Question: I want to have tab menu in my Mac desktop application, each tab will show progresbarr (loading content from internet) and then loaded data. I want to use the same LoadingViewController in each page and only pass what data should be downloaded (according to tab user selected). How I can pass information from NSTabViewController to child ViewController?
This is how my storyboard looks:

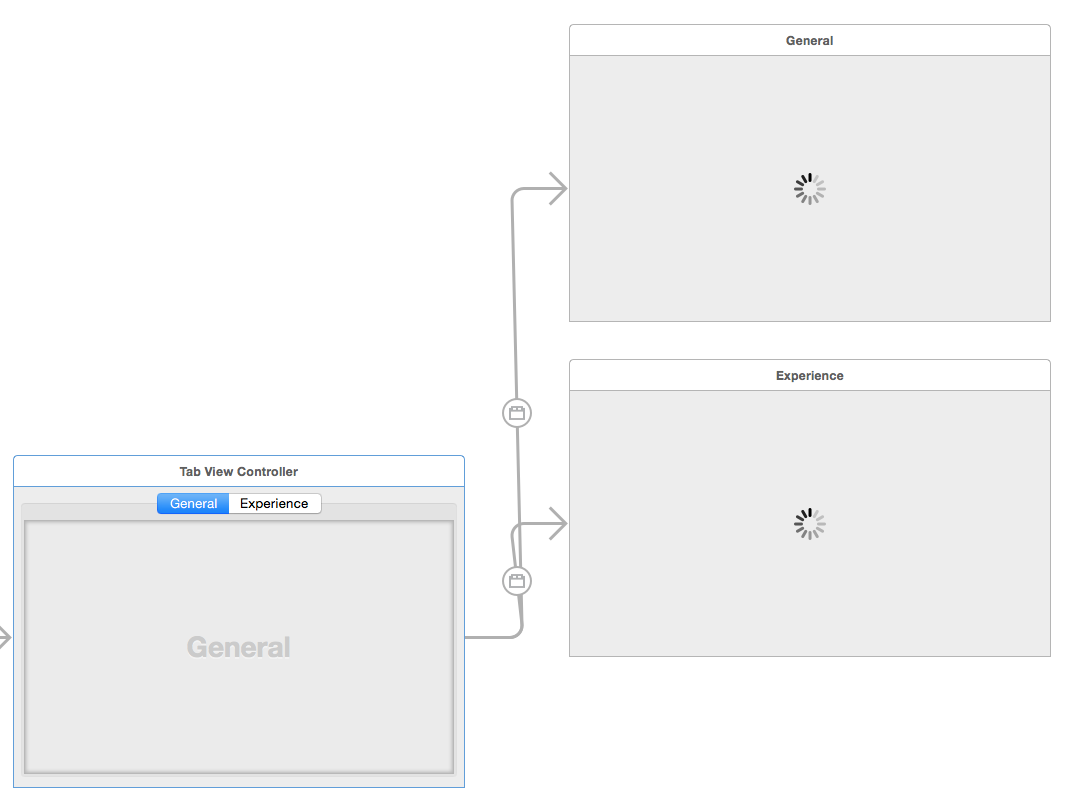
Answer: In the storyboard "Document outline" pane (the collapsable one on the left that lists views, objects, etc), under the tab view controller there will be two objects labeled "Tab View Item". give each one of them an identifier. (in the below example, they are "entriesTabItem" and "contactsTabItem".
Then, subclass TabViewController, and in that subclass, add something like the following in "viewDidLoad":
'''
override func viewDidLoad() {
super.viewDidLoad()
var entryIndex = self.tabView.indexOfTabViewItemWithIdentifier("entriesTabItem")
var entriesTVItem:NSTabViewItem = self.tabViewItems[entryIndex] as NSTabViewItem
var entriesVC:EntryViewController? = entriesTVItem.viewController as EntryViewController?
if (entriesVC != nil){
entriesVC!.topTabView = self.tabView
entriesVC!.topTabVC = self
}
var contactIndex = self.tabView.indexOfTabViewItemWithIdentifier("contactsTabItem")
var contactTVItem:NSTabViewItem = self.tabViewItems[contactIndex] as NSTabViewItem
var contactVC:ContactsViewController? = contactTVItem.viewController as ContactsViewController?
if(contactVC != nil) {
contactVC!.topTabView = self.tabView
contactVC!.topTabVC = self
}
}
'''
In the code above, the view controllers could be of the same class instead of different as they are here, and you can pass whatever variables you wish.
I had to do this last week and it drove me crazy!